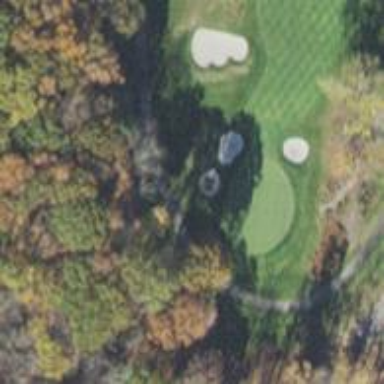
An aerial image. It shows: Golf hole.